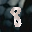
Label: 8